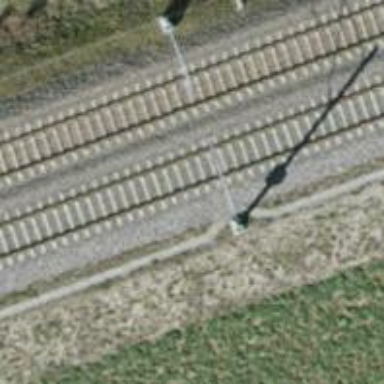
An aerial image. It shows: Solitary milestone along the railway.